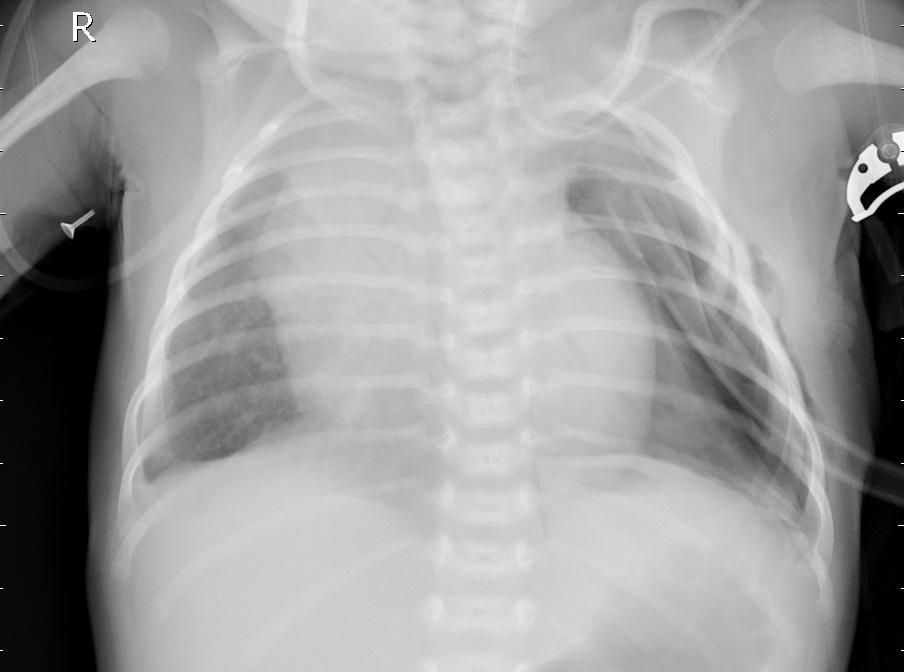
Diagnosis: PNEUMONIA